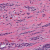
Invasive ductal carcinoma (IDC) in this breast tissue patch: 1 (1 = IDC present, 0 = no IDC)